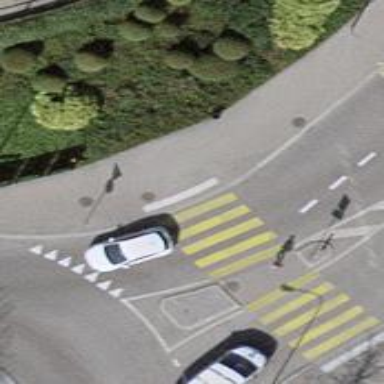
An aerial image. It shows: Kerb serving as barrier.